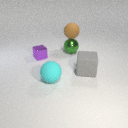
small purple metal cube behind large gray rubber cube